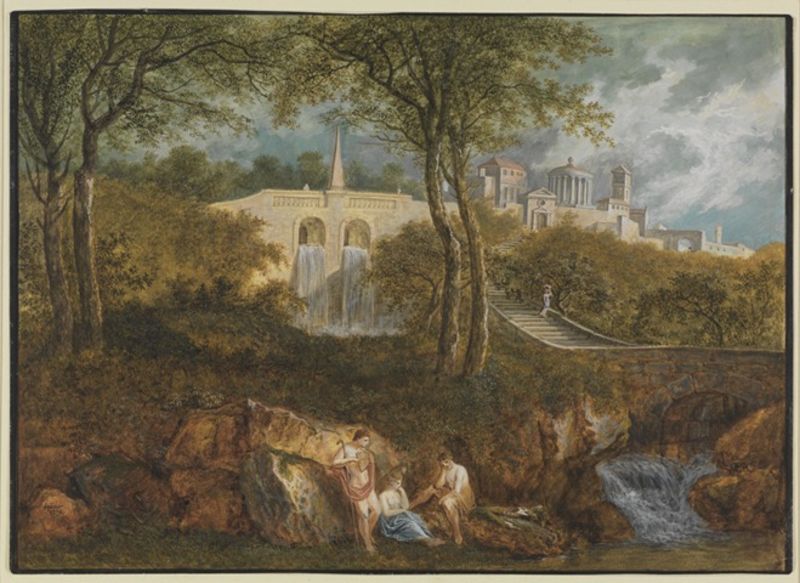
Titel: Antikische Landschaft
Künstler: Salomon Geßner
Standort: Karlsruhe
Institution: Staatliche Kunsthalle Karlsruhe
Schlagwörter: akt, baum, berg, blau, blätter, felsen, gemälde, gruppe, himmel, mann, nackt, schatten, wasser, weiß, wolken, baden, badende, bäume, fluss, frauen, grün, landschaft, menschen, stadt, ufer, äste, braun, frau, grau, licht, männer, nacht, schwarz, säulen, anlage, gebäude, gras, haus, park, rot, schloss, tuch, weg, wolke, leute, malerei, architektur, kleidung, mensch, stein, steine, bild, öl, bach, häuser, natur, stamm, brücke, büsche, sträucher, drei, klassizismus, personen, leuchte, musik, wald, wasserfall, turm, garten, bogen, italien, röcke, stab, farben, fels, mauer, idylle, damm, romantik, staffage, stämme, treppe, treppen, stufen, halbnackt, ölfarbe, tor, bad, waschen, antike, burg, türme, palast, idyll, par, villa, flöte, karte, sänger, mythos, nymphe, nymphen, obelisk, freitreppe, bettler, tempel, arkadien, harfe, hirte, hirten, panflöte, koch, musikant, brücken, tempelanlage, klassizistisch, rücke, rundbau, neoklassizismus, quelle, baäme, schlossmauer, putzen, stiege, tivoli, staudamm, wasserfälle, e, architekturprospekt, wald gemälde